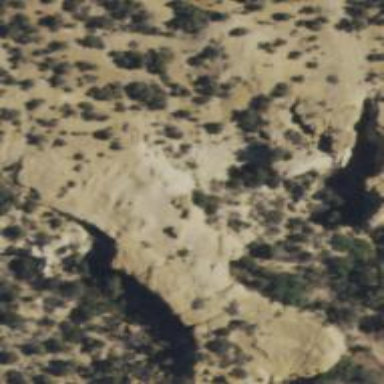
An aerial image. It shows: Cliff in nature.